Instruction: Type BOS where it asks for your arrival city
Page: home
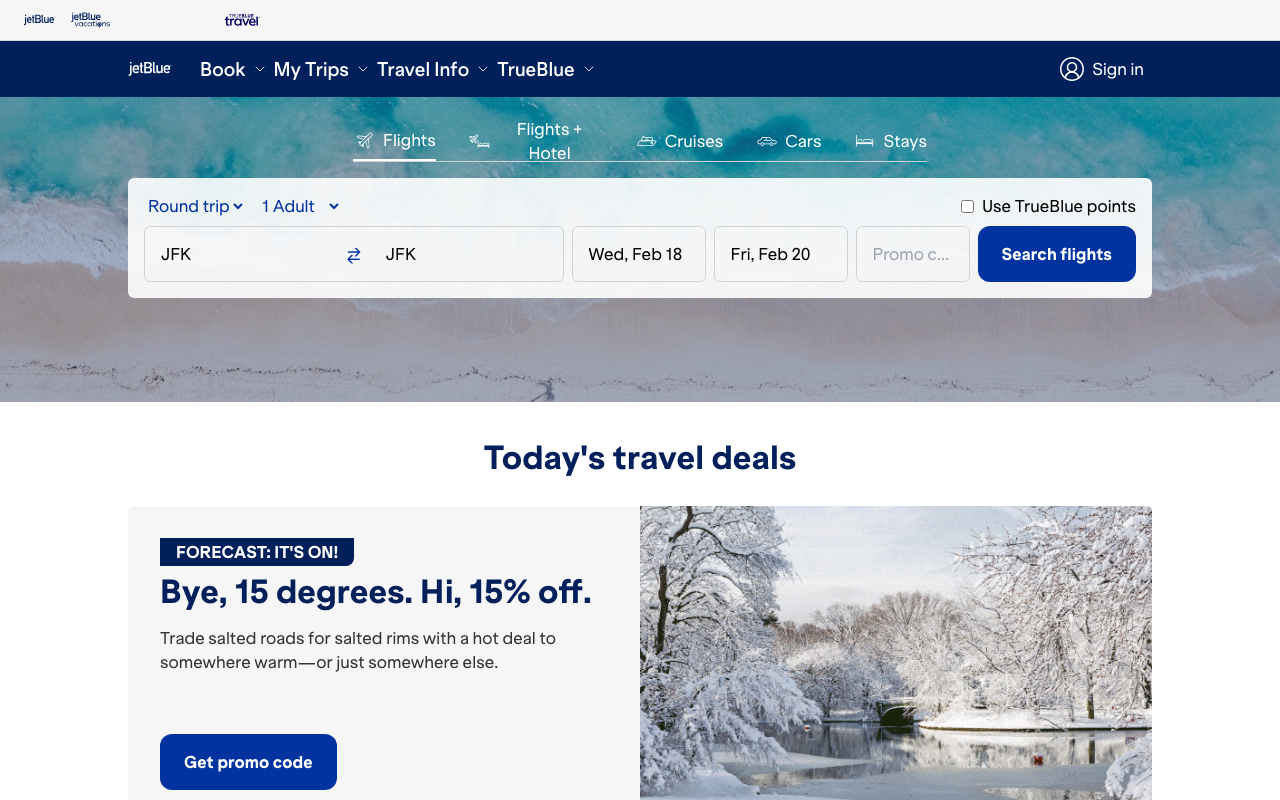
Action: type